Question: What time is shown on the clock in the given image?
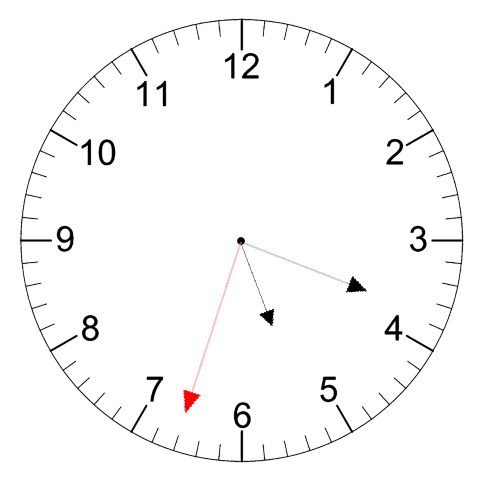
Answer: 05:18:33